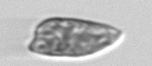
Label: Prorocentrum_dentatum